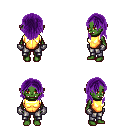
a pixel art fantasy rpg character, female body template, orc, green skin, gold chest armor, metal pants, purple long hairstyle, metal gloves, four views (front, back, left, right), 2x2 character sprite sheet, small pixel art, hard edges, no anti-aliasing